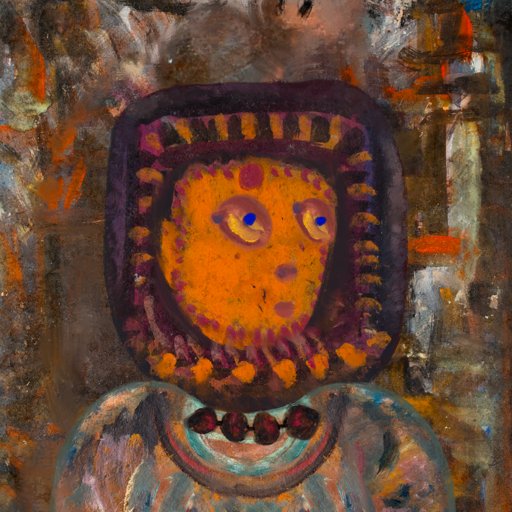
Background: GypsyQueen, Head And Neck Side: Doll_w_Hair, Face Side: Mother_And_Son_Son, Bust: Boggyland, Hair Side: Blank, Head Accessory: Blank, Second Necklace: Blank, Necklace: Mosgoul, Baby: Blank